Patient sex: M
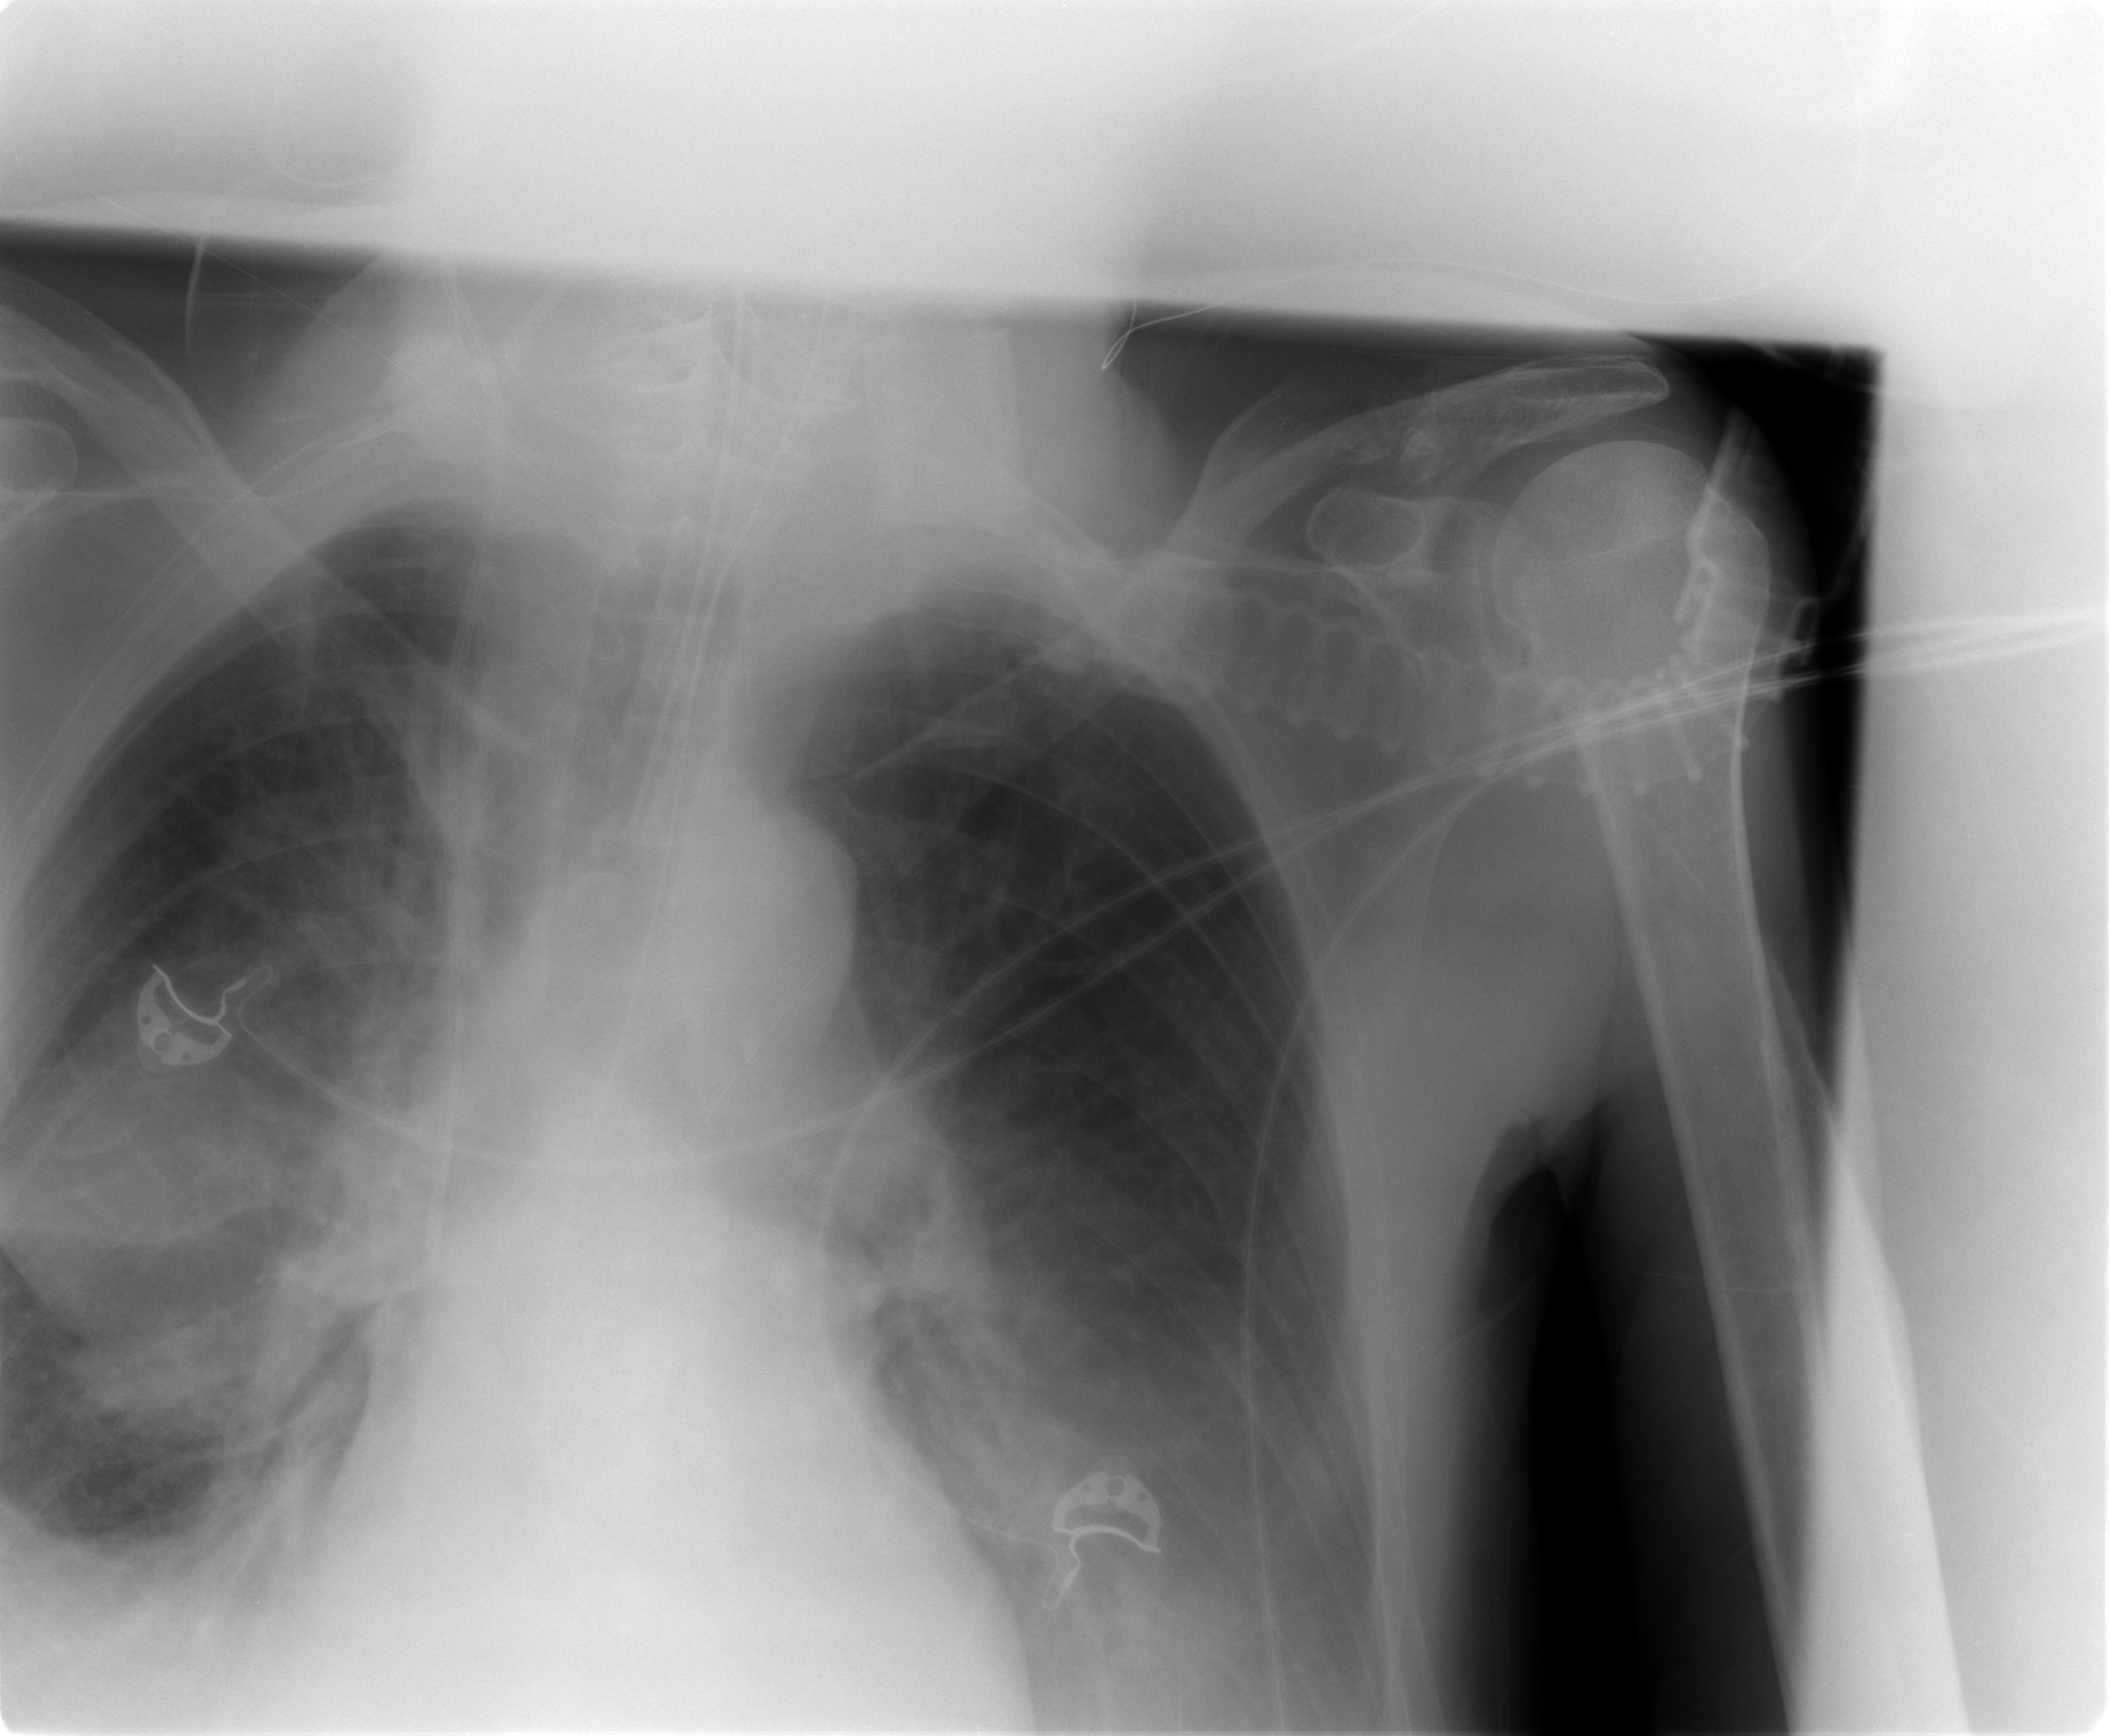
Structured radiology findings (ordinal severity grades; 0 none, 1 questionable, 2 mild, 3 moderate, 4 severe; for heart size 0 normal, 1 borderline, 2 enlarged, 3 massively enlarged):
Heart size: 2
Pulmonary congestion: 2
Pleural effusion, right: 3
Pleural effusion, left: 3
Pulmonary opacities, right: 2
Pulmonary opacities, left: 2
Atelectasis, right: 3
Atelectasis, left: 3